Aerial crown-view tile of a tropical tree (Barro Colorado Island, Panama), acquired 20250414:
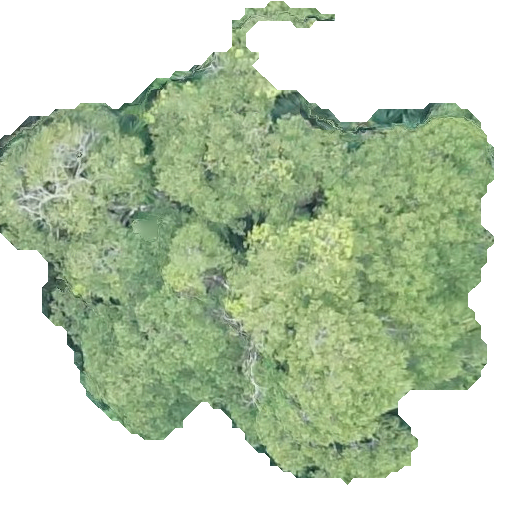
Species: Nectandra lineata
GBIF accepted scientific name: Nectandra lineata
Crown area: 225.089 m²